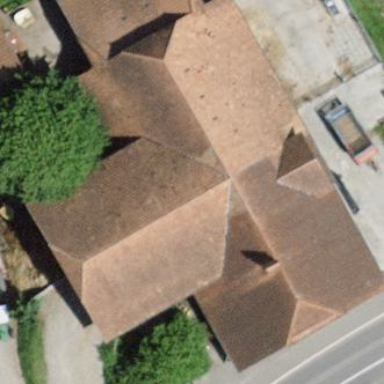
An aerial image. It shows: Farm building.